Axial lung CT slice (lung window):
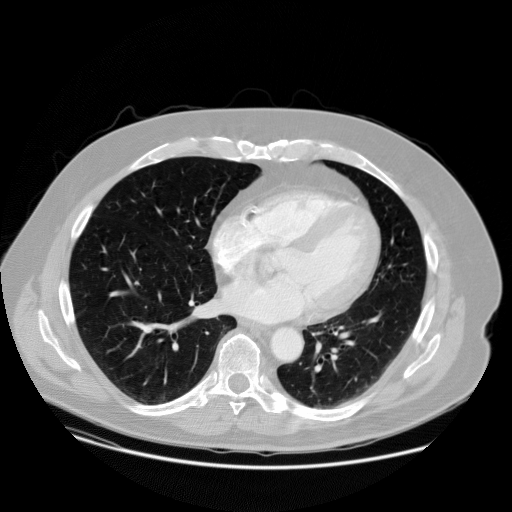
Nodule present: no